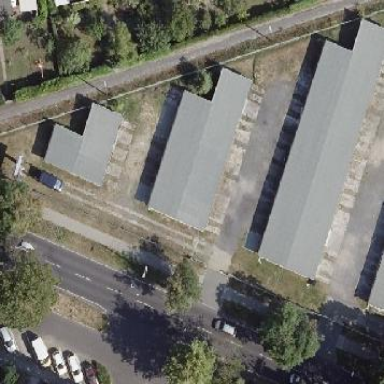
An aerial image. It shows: Group of garages.